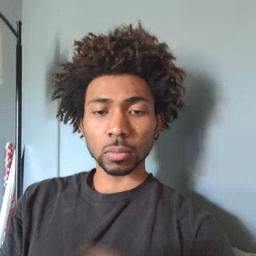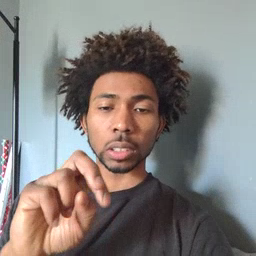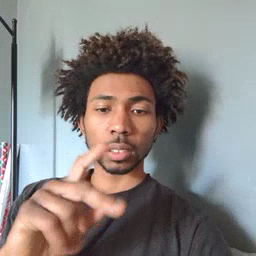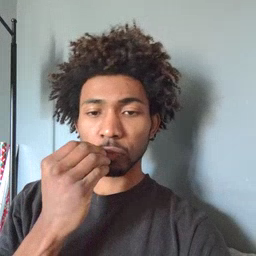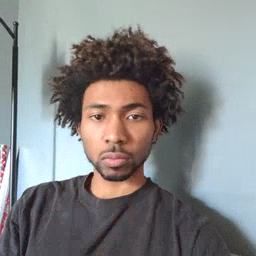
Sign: snack